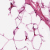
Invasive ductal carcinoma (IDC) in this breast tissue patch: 0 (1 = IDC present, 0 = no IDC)